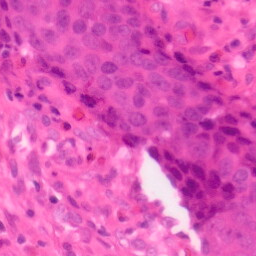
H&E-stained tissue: Colon